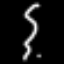
Label: squiggle